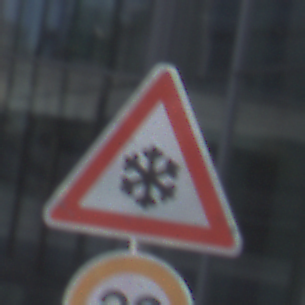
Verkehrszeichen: SchneeOderEisglaette
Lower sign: Geschwindigkeit20
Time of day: MorningAfternoon
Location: Outdoor (Urban)
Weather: PartlyCloudy
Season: NotSpecified
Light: Natural